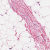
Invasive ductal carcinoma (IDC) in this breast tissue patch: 0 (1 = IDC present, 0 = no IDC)